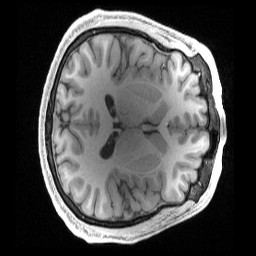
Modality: T1w
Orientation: axial
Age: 34
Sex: male
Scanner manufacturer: siemens
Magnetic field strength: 3 T
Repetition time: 2.4 s
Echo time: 0.00222 s